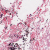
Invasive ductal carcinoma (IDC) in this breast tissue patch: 0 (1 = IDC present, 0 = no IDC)